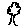
Label: tree